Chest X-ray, PA view. Patient: 60 years old, sex F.
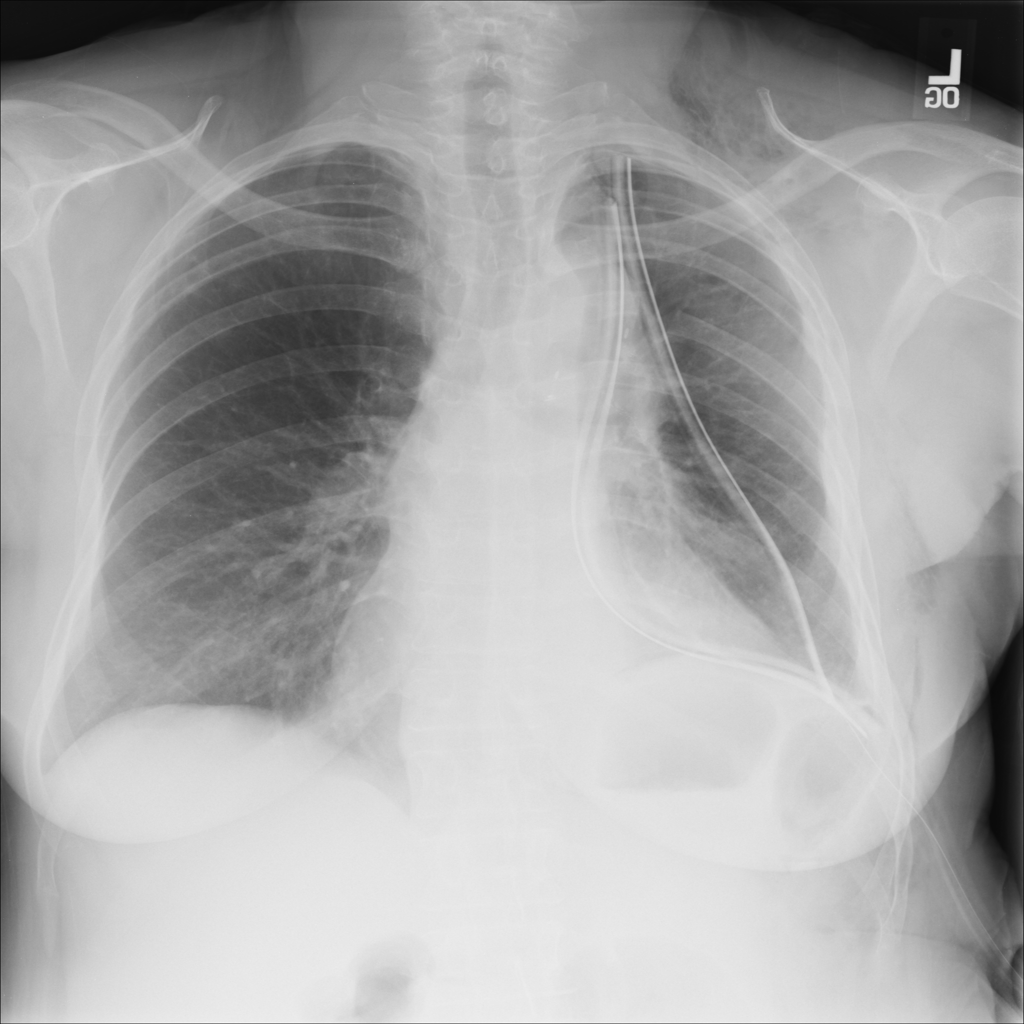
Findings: Emphysema, Pneumothorax